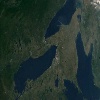
Label: land